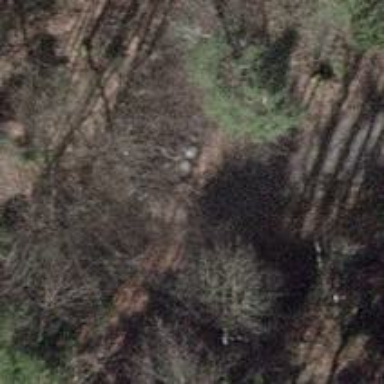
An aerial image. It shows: Brown bench.